Field crop: maize
Growth stage: 2
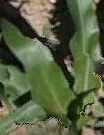
Species: maize